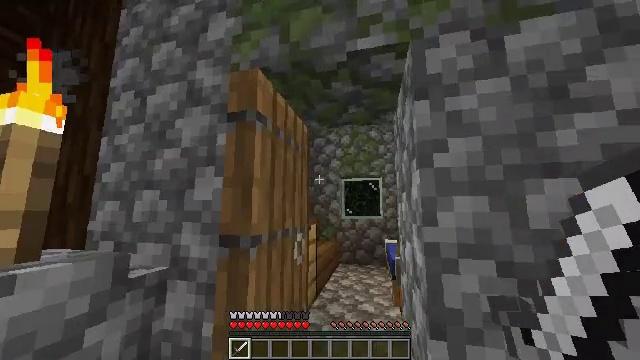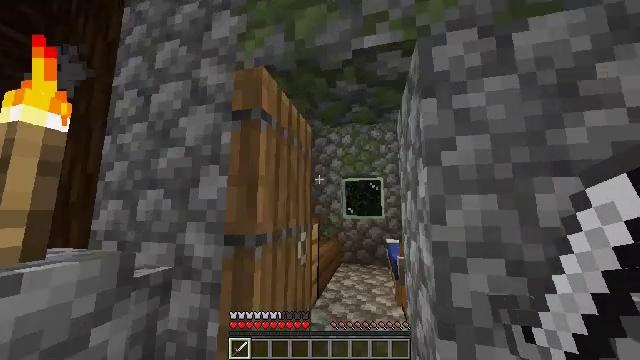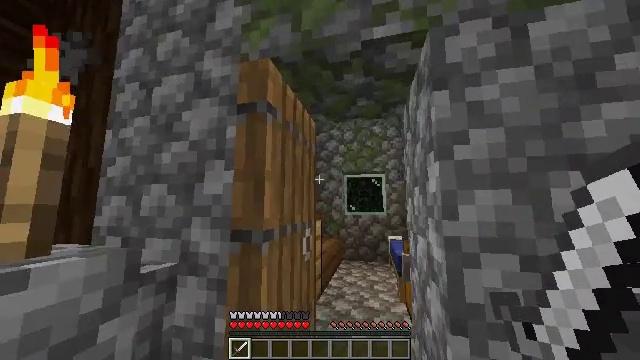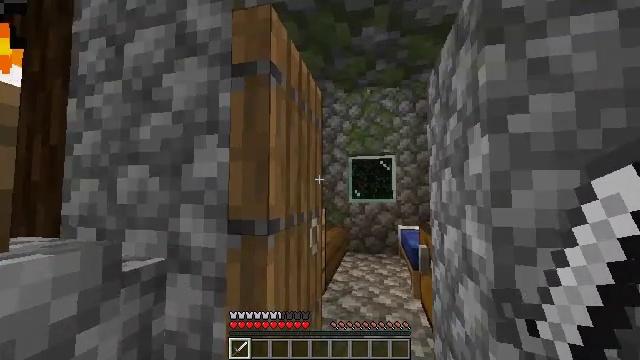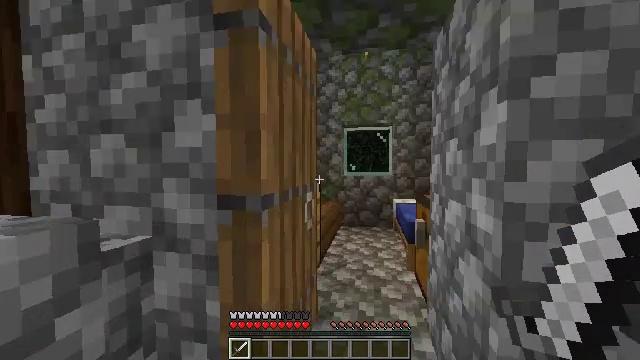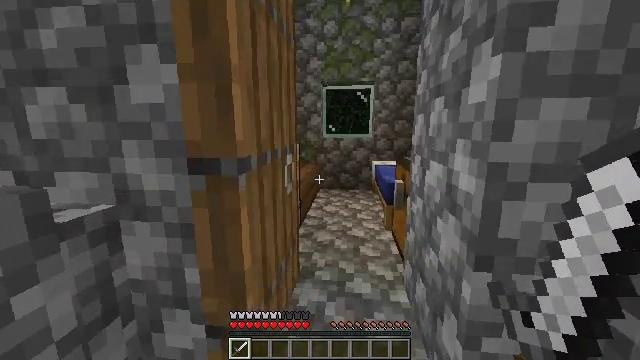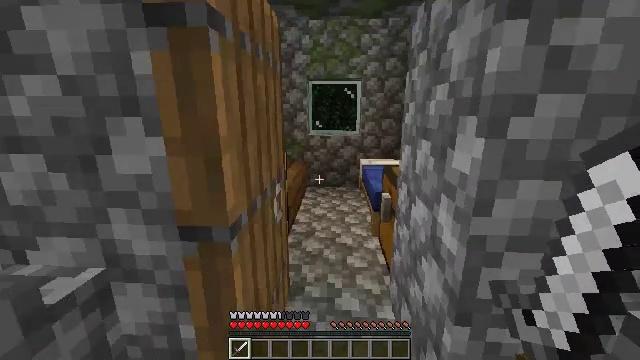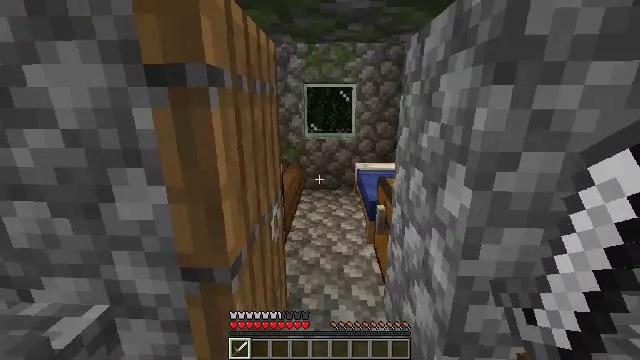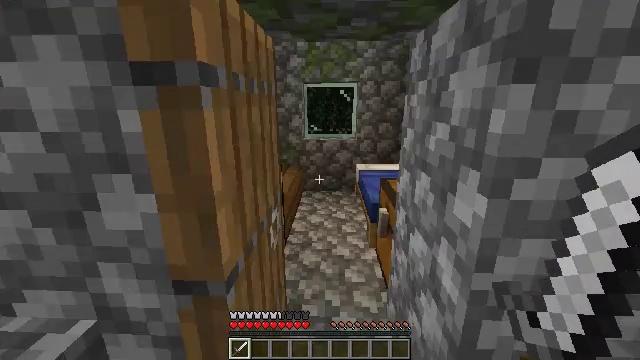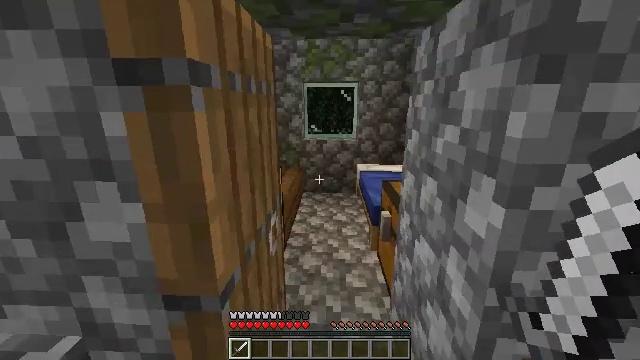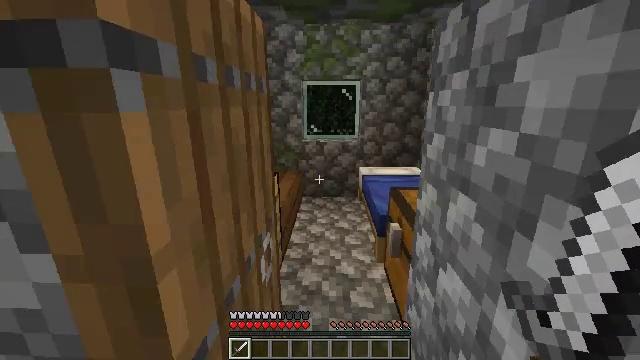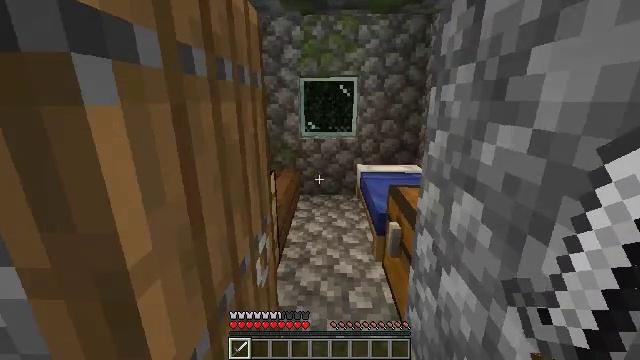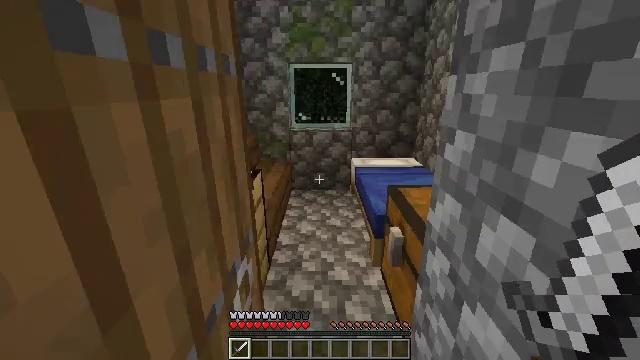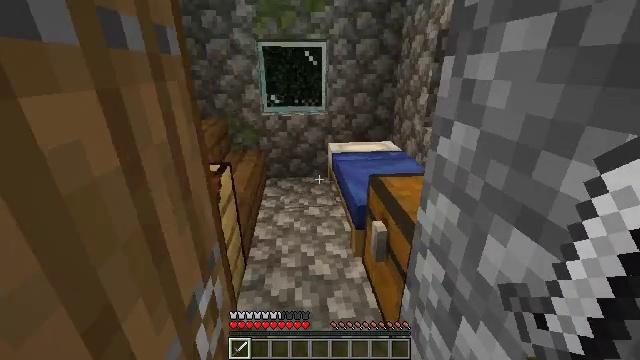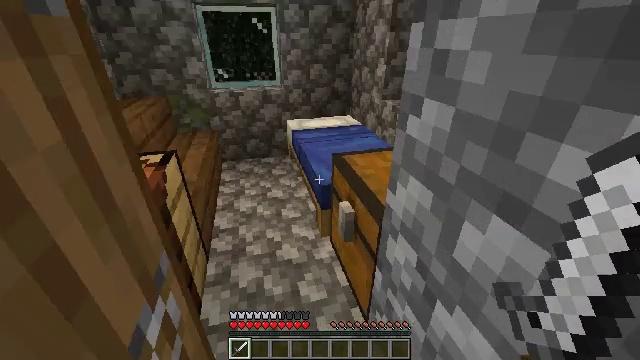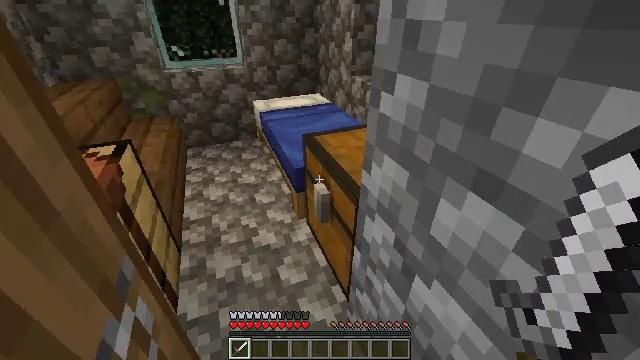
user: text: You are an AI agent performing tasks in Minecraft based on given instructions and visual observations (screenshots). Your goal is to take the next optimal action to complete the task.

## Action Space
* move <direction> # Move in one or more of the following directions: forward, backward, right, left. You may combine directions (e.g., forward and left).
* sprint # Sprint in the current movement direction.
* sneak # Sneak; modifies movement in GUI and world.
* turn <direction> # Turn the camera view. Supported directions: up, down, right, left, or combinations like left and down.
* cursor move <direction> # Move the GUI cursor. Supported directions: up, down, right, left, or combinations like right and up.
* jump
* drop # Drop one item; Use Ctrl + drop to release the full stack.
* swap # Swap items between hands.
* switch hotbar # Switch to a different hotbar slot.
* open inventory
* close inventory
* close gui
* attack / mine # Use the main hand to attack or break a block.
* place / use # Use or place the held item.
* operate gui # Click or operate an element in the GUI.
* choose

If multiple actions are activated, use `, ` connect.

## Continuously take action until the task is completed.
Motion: motion action
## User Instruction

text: Break the spruce leaves to clear the area.
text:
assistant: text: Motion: move forward
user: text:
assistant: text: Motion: move forward
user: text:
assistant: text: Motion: move forward, turn down
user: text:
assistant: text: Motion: turn right and down
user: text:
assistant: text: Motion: turn right and down
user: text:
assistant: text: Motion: turn right and down
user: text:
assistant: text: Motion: turn right and down
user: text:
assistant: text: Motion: move forward
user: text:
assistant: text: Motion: move forward
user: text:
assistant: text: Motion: move forward
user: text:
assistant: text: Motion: move forward
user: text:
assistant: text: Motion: move forward, turn right and down
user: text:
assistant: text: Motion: turn right and down
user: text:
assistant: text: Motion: turn right and down
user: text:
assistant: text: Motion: turn right and down
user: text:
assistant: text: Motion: turn right and down
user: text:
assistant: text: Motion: turn right
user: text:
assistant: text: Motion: use / place
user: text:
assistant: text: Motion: use / place
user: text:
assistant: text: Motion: use / place
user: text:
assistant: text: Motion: no_op
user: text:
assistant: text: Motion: no_op
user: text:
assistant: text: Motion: open gui
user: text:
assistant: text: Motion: no_op
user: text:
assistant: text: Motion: no_op
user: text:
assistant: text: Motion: no_op
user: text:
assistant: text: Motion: no_op
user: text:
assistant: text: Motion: no_op
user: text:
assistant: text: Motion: no_op
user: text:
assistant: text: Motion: no_op